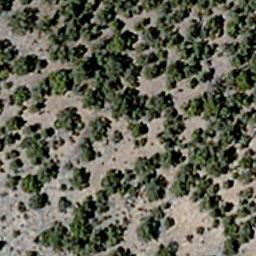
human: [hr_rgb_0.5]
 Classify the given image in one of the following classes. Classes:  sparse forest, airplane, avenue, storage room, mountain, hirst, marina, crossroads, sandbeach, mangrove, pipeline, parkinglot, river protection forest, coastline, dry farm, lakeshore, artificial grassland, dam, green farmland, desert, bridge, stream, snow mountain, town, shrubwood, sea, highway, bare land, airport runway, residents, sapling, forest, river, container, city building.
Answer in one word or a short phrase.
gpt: sparse forest